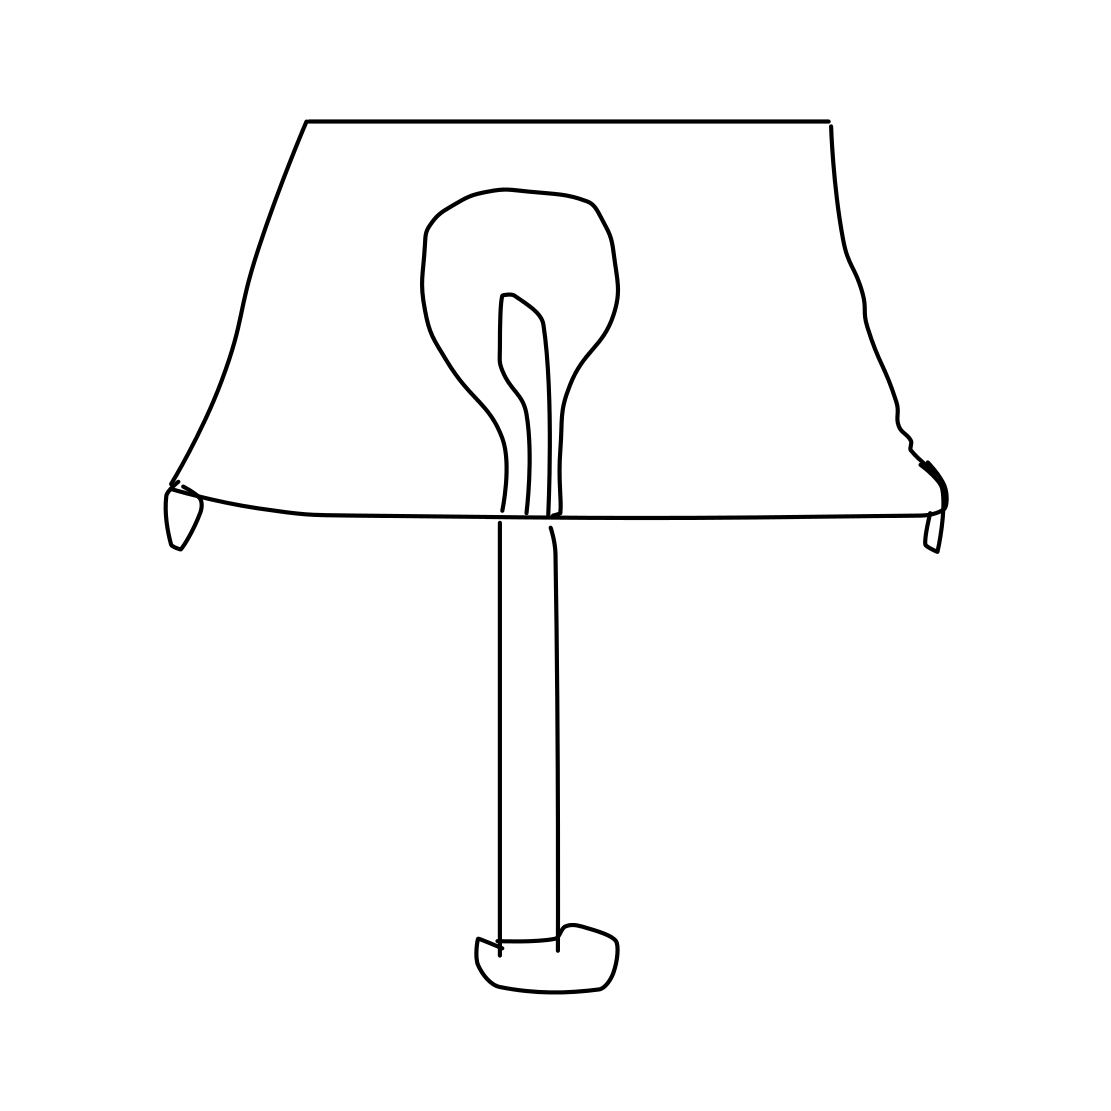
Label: tablelamp